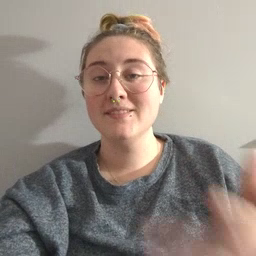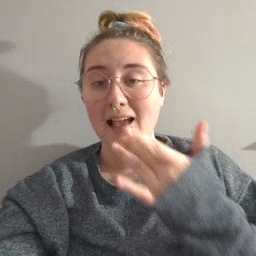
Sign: taste